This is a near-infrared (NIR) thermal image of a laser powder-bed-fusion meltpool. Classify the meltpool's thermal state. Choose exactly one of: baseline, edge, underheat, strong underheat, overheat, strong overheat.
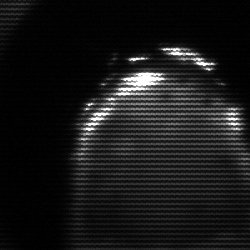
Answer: edge